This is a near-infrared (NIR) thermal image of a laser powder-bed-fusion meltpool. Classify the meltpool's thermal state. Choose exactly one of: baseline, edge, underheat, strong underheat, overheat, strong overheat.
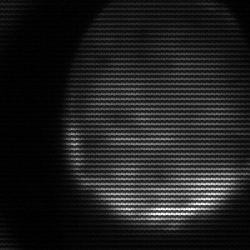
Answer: edge